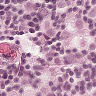
Metastatic tissue present: yes